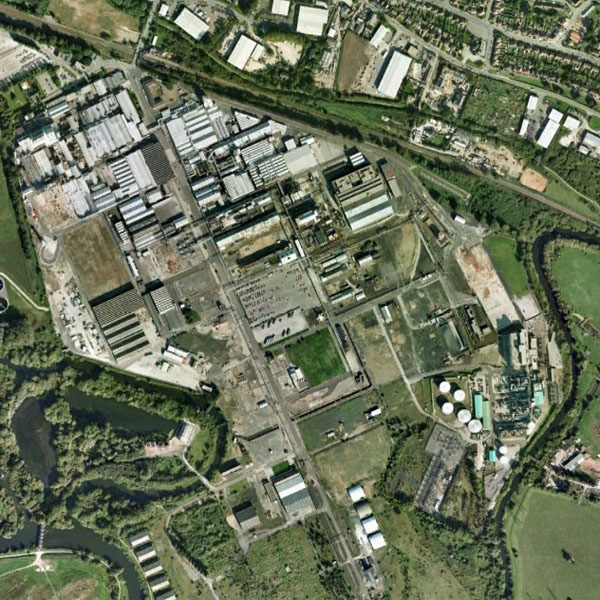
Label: Industrial